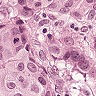
Metastatic tissue present: yes